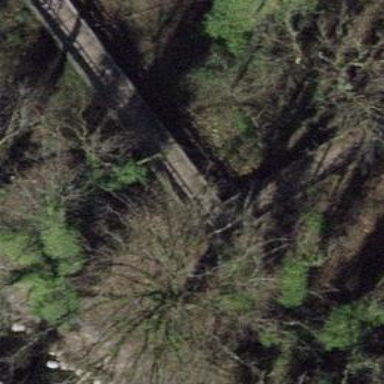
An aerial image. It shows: Footway road that goes over boardwalk bridge.